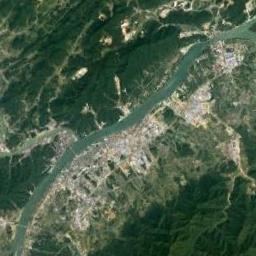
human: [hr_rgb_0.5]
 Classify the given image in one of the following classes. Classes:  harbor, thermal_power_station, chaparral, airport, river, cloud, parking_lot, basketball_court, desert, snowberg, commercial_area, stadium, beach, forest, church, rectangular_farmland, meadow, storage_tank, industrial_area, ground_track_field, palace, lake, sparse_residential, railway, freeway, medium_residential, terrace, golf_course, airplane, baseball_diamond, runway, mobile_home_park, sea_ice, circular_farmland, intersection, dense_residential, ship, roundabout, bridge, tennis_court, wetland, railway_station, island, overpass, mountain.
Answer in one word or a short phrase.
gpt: river